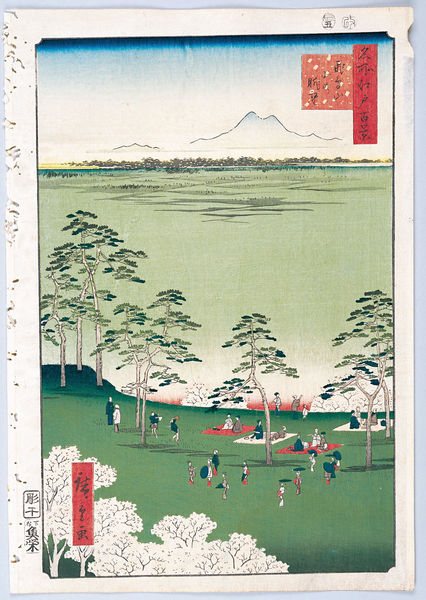
Titel: 100 berühmte Ansichten von Edo
Künstler: Utagawa Hiroshige
Schlagwörter: berg, blau, himmel, weiß, bäume, grün, landschaft, menschen, see, ufer, hintergrund, zeichnung, blüte, blüten, park, rasen, rot, fest, alt, rahmen, felder, natur, decke, pflanzen, wald, japan, schrift, berge, rand, freizeit, japanisch, schriftzeichen, museum, decken, ansichten, bllüten, edo, fuji, kurschblüte